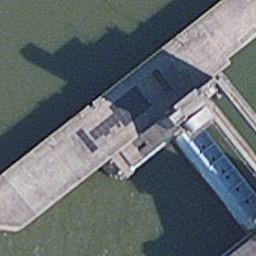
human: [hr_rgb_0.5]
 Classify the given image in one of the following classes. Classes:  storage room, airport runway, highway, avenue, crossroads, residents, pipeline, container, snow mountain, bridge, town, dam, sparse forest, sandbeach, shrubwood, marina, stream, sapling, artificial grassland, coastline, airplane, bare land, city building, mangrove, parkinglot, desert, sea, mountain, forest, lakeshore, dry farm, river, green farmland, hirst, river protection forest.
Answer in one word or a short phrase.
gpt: dam